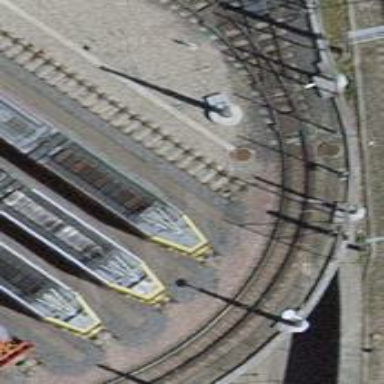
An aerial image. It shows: Railway buffer stop.